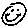
Label: smiley face